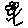
Label: flower